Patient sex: M
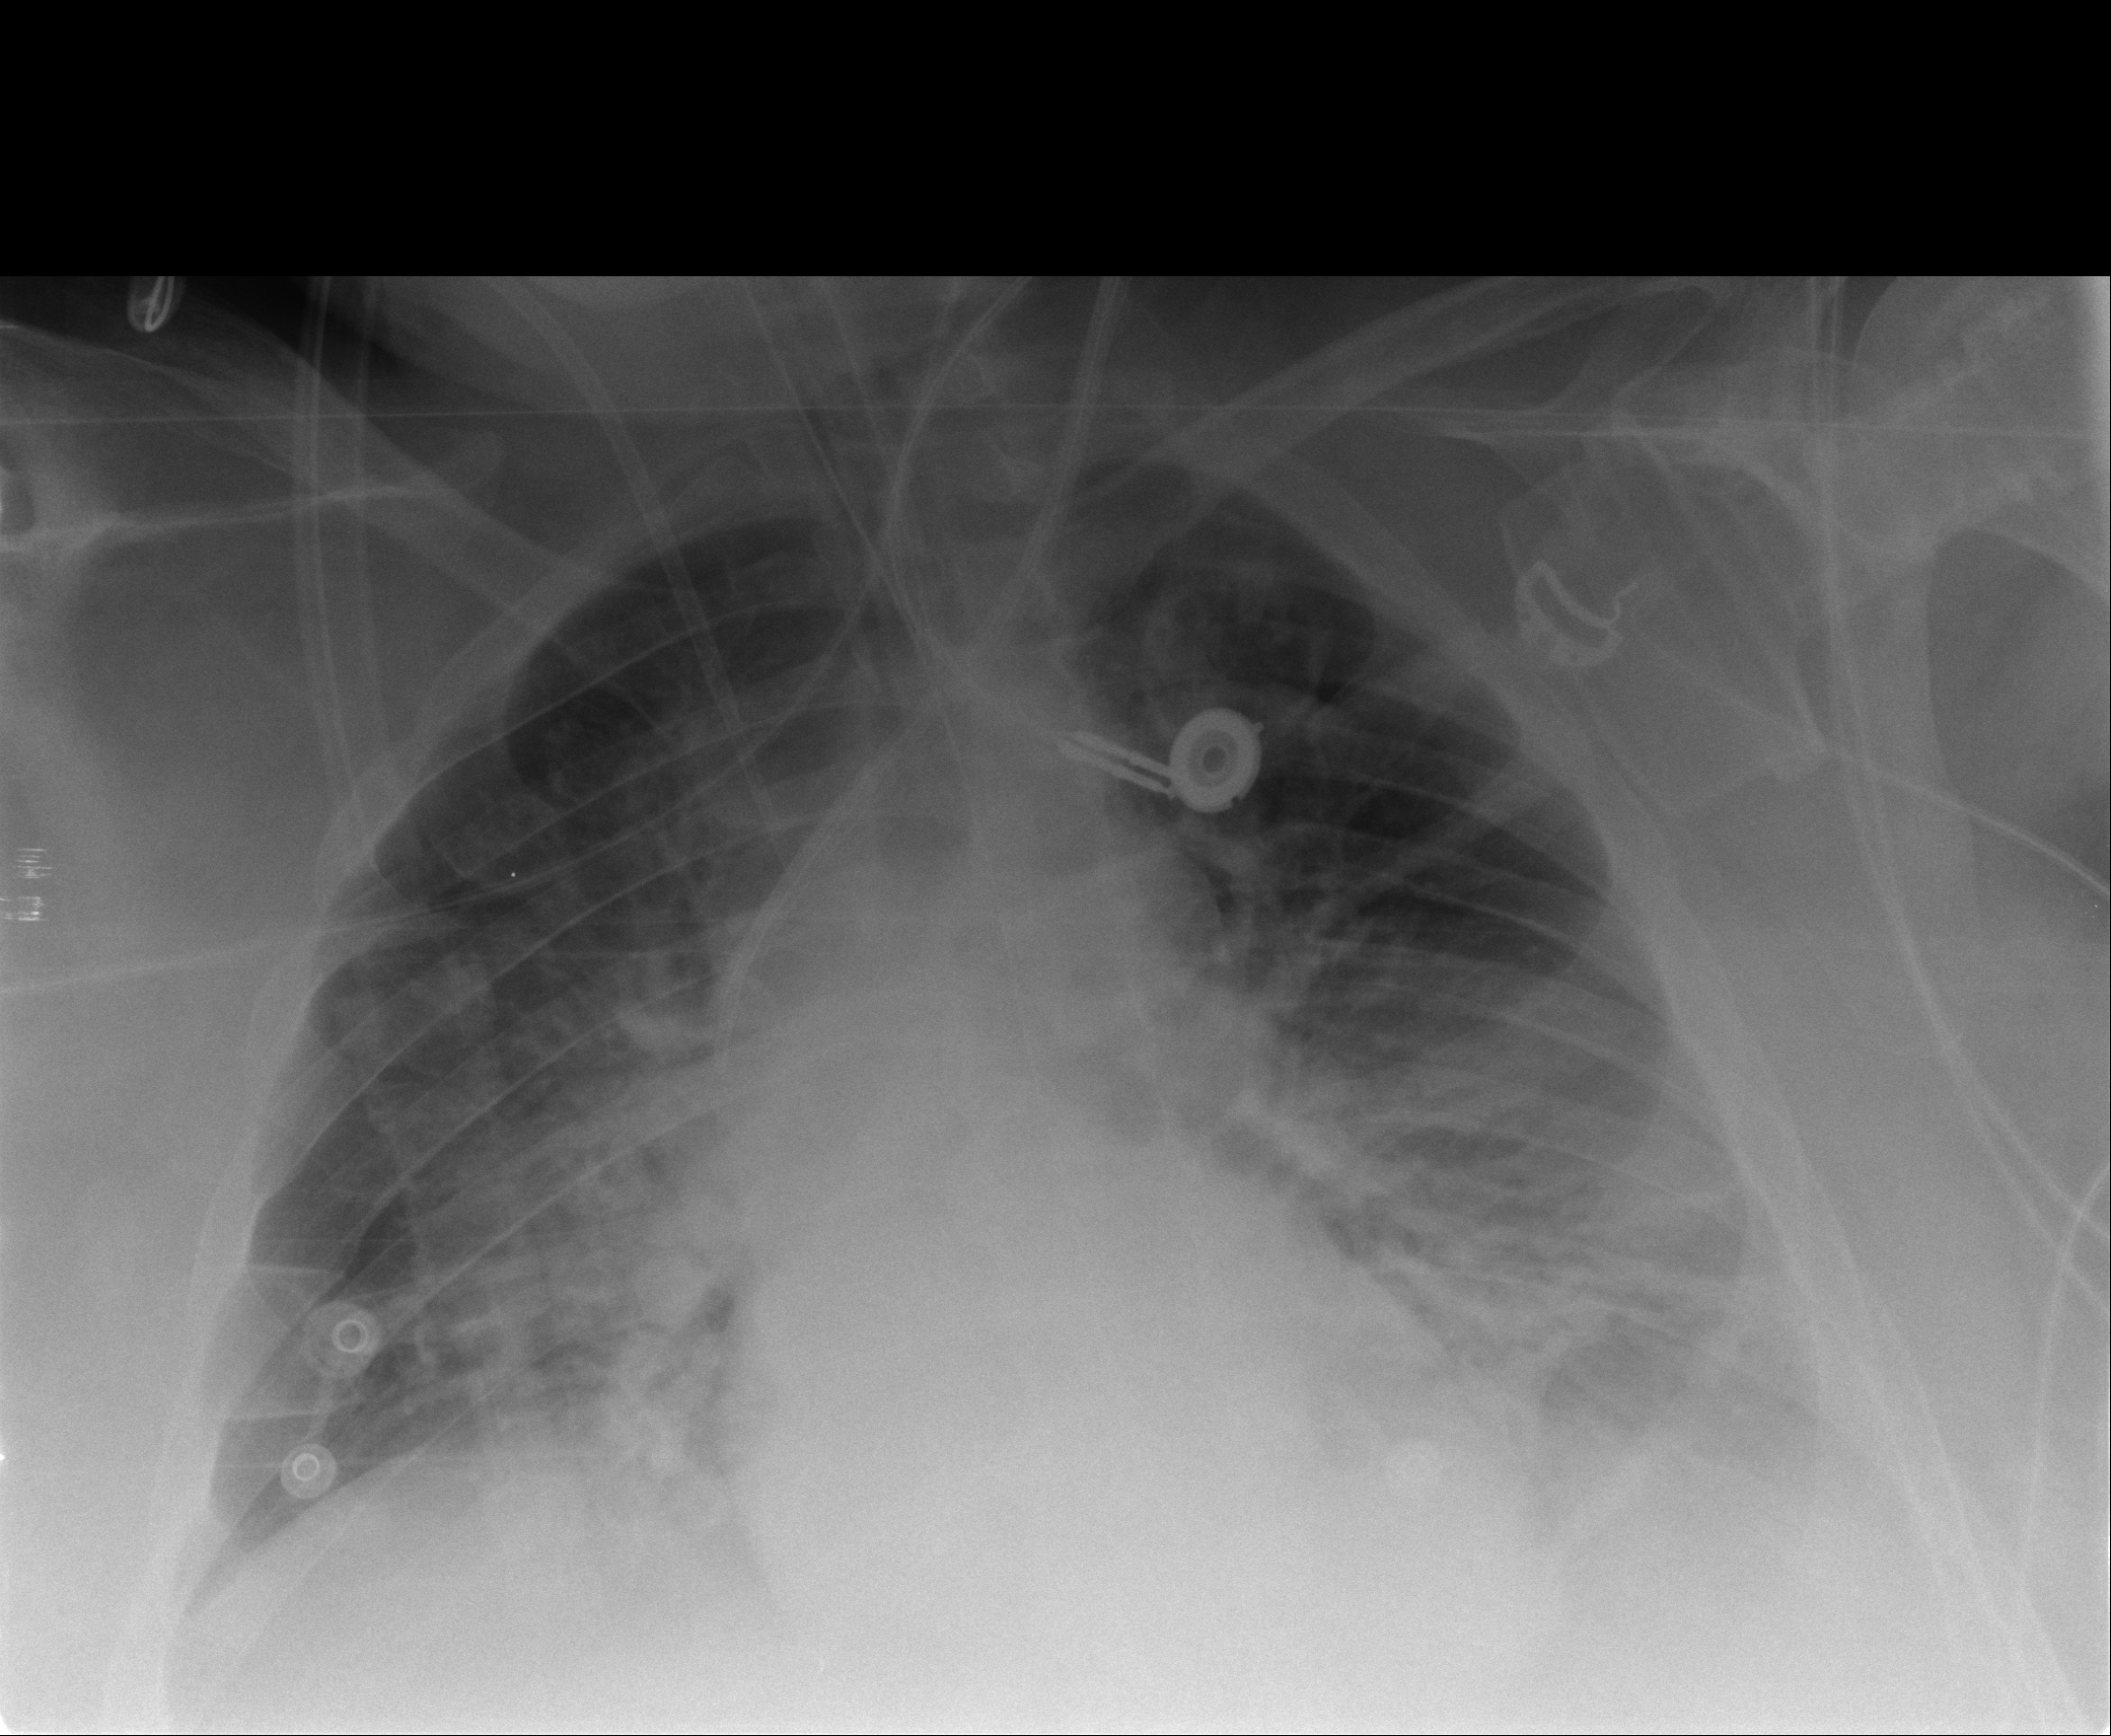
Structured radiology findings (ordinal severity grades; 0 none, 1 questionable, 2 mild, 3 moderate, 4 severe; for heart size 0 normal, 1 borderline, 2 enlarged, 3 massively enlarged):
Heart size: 2
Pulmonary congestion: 2
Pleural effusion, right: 0
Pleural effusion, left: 2
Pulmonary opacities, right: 2
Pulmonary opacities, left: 2
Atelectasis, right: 0
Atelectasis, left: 2